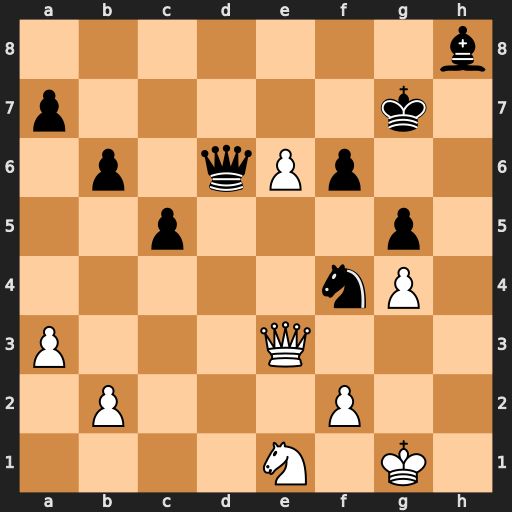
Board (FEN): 7b/p5k1/1p1qPp2/2p3p1/5nP1/P3Q3/1P3P2/4N1K1
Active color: w
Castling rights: -
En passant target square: -
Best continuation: e7 Nd5 e8=N+ Kf8 Nxd6 Nxe3 fxe3